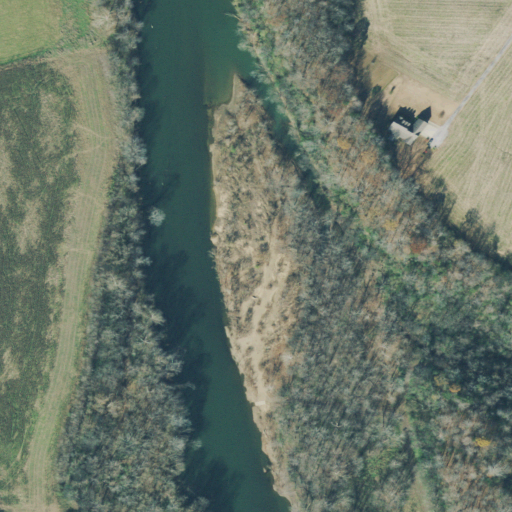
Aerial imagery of island in Tennessee named Carothers Island containing pasture, deciduous forest, open water, cultivated crops, mixed forest, shrub, herbaceous wetlands, grassland, and woody wetlands